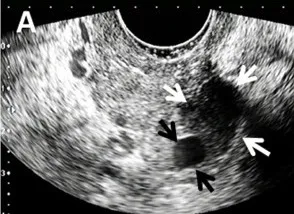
Transvaginal ultrasonography and pelvic contrast-enhanced computed tomography on the day of delivery. Pseudoaneurysm (black arrows).
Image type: radiology (ultrasound)